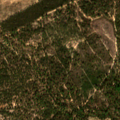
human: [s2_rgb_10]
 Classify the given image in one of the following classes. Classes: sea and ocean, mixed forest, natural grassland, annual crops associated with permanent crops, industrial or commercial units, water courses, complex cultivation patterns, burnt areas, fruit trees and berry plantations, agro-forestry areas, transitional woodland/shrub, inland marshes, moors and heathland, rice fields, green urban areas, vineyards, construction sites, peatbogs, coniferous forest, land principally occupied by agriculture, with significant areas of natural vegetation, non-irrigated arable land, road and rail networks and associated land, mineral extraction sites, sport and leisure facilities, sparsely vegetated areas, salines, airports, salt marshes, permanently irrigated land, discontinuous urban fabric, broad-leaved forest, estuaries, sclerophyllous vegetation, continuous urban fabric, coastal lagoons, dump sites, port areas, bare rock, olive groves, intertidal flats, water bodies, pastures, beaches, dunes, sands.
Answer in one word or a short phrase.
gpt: broad-leaved forest, coniferous forest, mixed forest, transitional woodland/shrub